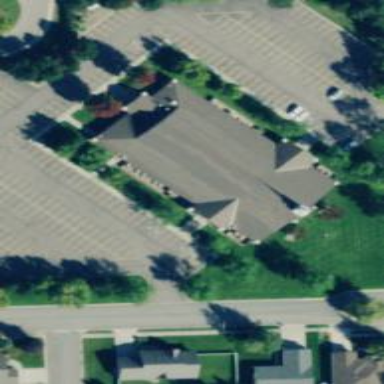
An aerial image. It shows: Beautiful church building.